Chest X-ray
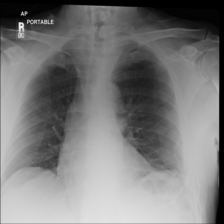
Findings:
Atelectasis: negative
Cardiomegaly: negative
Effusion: negative
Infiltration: negative
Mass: negative
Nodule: negative
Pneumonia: negative
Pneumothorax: negative
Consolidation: negative
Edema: negative
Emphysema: negative
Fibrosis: negative
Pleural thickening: negative
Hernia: negative